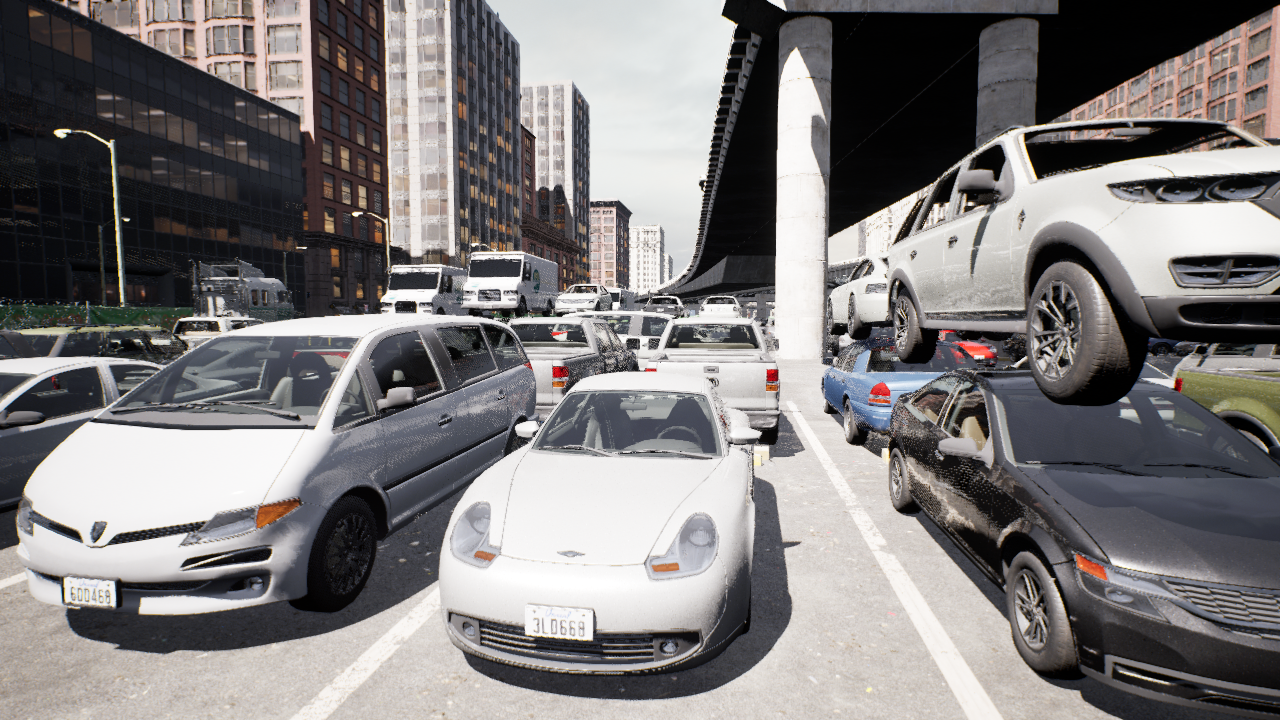
Venue: arterial
Lighting: clear day
Vehicle rig: minivan